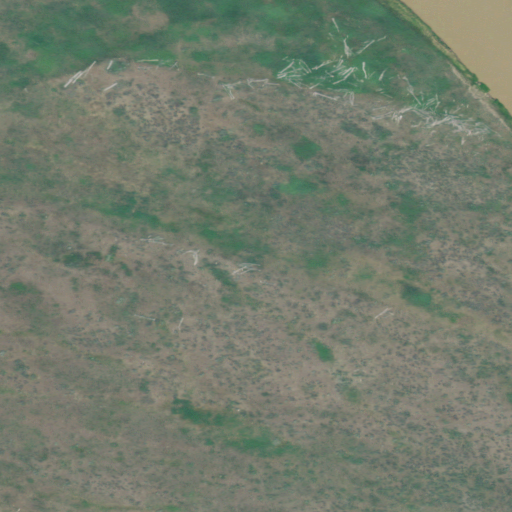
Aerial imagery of island in Montana named Grand Island containing herbaceous wetlands, grassland, shrub, open water, and woody wetlands